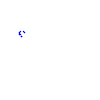
Particle: proton